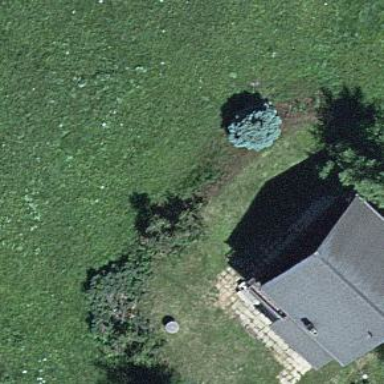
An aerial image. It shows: Simple house.